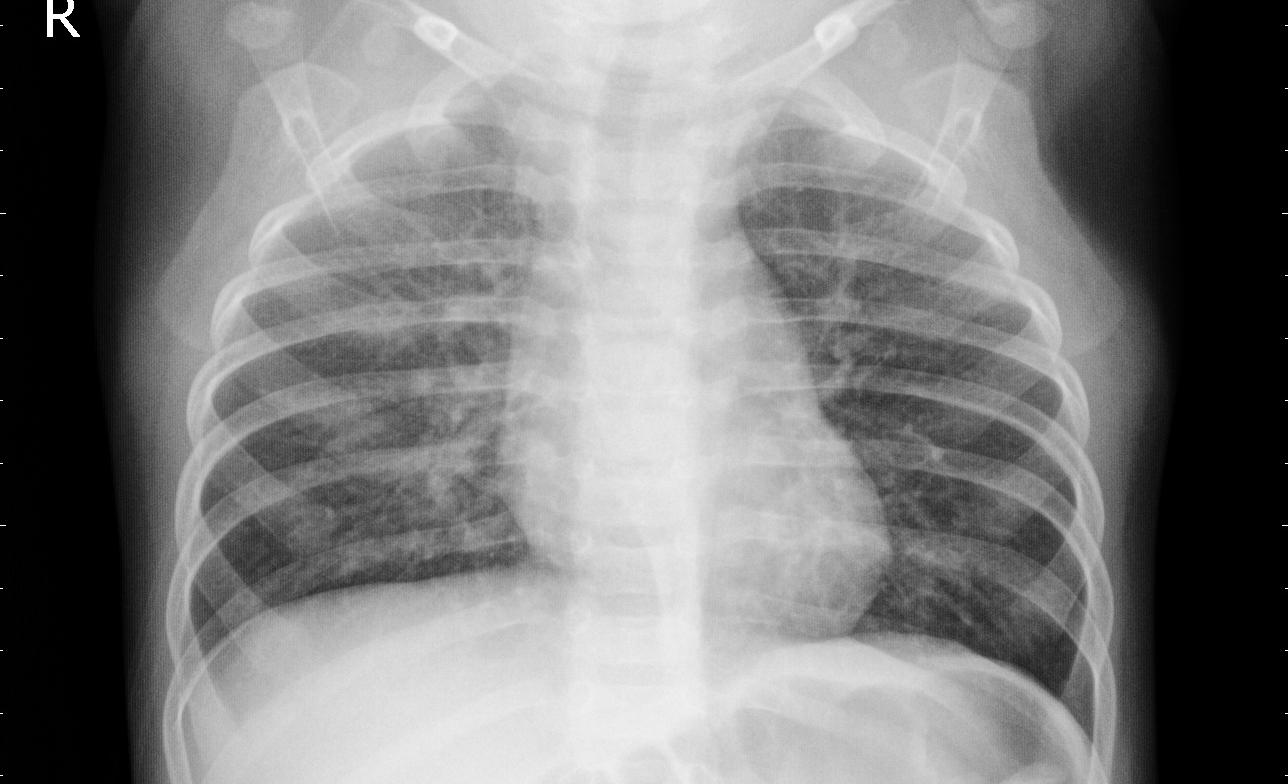
Diagnosis: PNEUMONIA